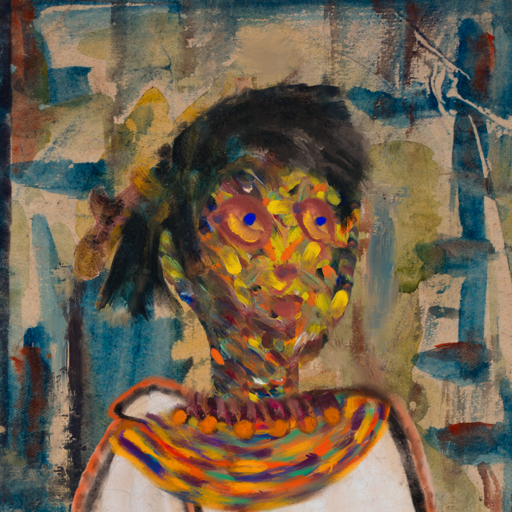
Background: Orphan, Head And Neck Side: An_Impression, Face Side: Mother_And_Son_Son, Bust: Roy_Bahadur, Hair Side: Pipe, Head Accessory: Blank, Second Necklace: An_Impression_2, Necklace: Doll, Baby: Blank